Question: Image of problem:

-
Location: <URL>
I wish to make an editable map of levels in a game for a wiki.
Since the game has an in-game map drawing tool, we decided to use the same style as that (as seen in the image). The tiles have insides of 16x16 large.
On the tiles, you can place icons (as seen in the image, the 3 clover boxes are treasure).
However, one thing bothers me - I can't get these darned black lines out of my tables! Is there any way to remove these shadows?
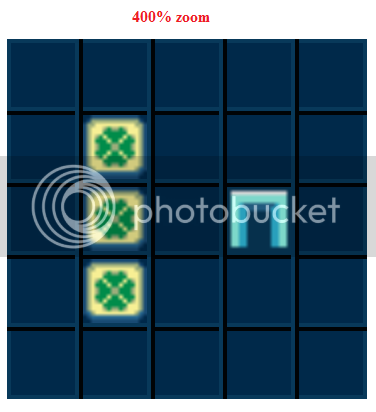
Answer: I have been pulling out my hair, until the admin of the wiki suddenly facepalmed and found that the CSS settings of the wiki overrode the border style of the table!
Solution:
'''
border-style:solid
'''